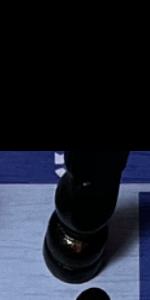
Label: Knight_Black